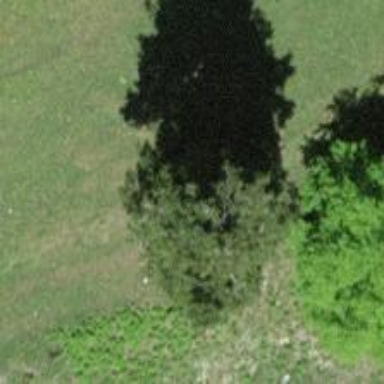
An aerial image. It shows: Evergreen needle-leaved tree in agricultural setting.